Interaction volume radius: 10 \u00c5
Interaction volume height: 20 \u00c5
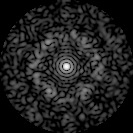
Disorder parameter: 0.7943